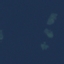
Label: SeaLake